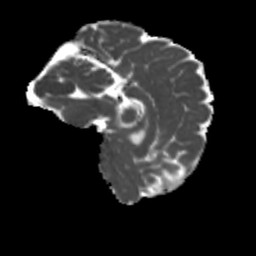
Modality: MD
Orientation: sagittal
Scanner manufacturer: siemens
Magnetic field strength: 3 T
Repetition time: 4 s
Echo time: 0.0594 s